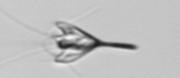
Label: Pyramimonas_longicauda